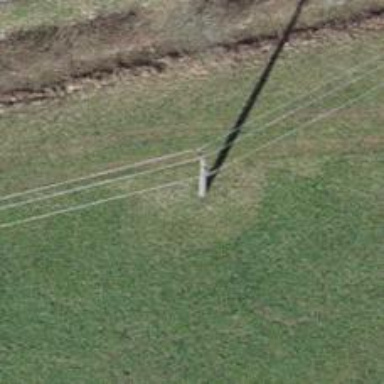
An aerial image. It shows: Power pole.